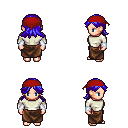
a pixel art fantasy rpg character, female body template, human, light skin, white long-sleeve shirt, robe skirt, blue loose hair, red bandana, white cloth bracers, four views (front, back, left, right), 2x2 character sprite sheet, small pixel art, hard edges, no anti-aliasing